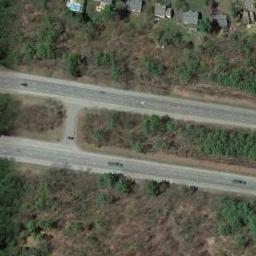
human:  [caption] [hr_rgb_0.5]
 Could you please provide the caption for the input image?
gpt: There is a large forest around the freeway, There are several cars on the freeway, There are several buildings in the forest .

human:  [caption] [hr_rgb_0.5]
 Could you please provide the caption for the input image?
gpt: The freeway goes through the bare land and some trees .

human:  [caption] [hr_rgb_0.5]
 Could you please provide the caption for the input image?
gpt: Cars stopped on both sides of the highway .

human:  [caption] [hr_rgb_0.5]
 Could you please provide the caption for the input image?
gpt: A straight freeway goes through the wasteland with some trees and on one side are some houses .

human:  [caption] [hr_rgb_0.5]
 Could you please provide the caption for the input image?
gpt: There are some bushes and some buildings beside the freeway .